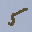
Label: 5